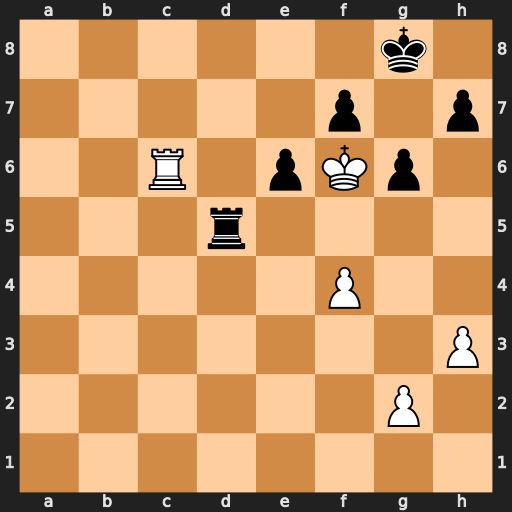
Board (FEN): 6k1/5p1p/2R1pKp1/3r4/5P2/7P/6P1/8
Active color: w
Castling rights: -
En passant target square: -
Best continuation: Rc8+ Rd8 Rxd8#